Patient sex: M
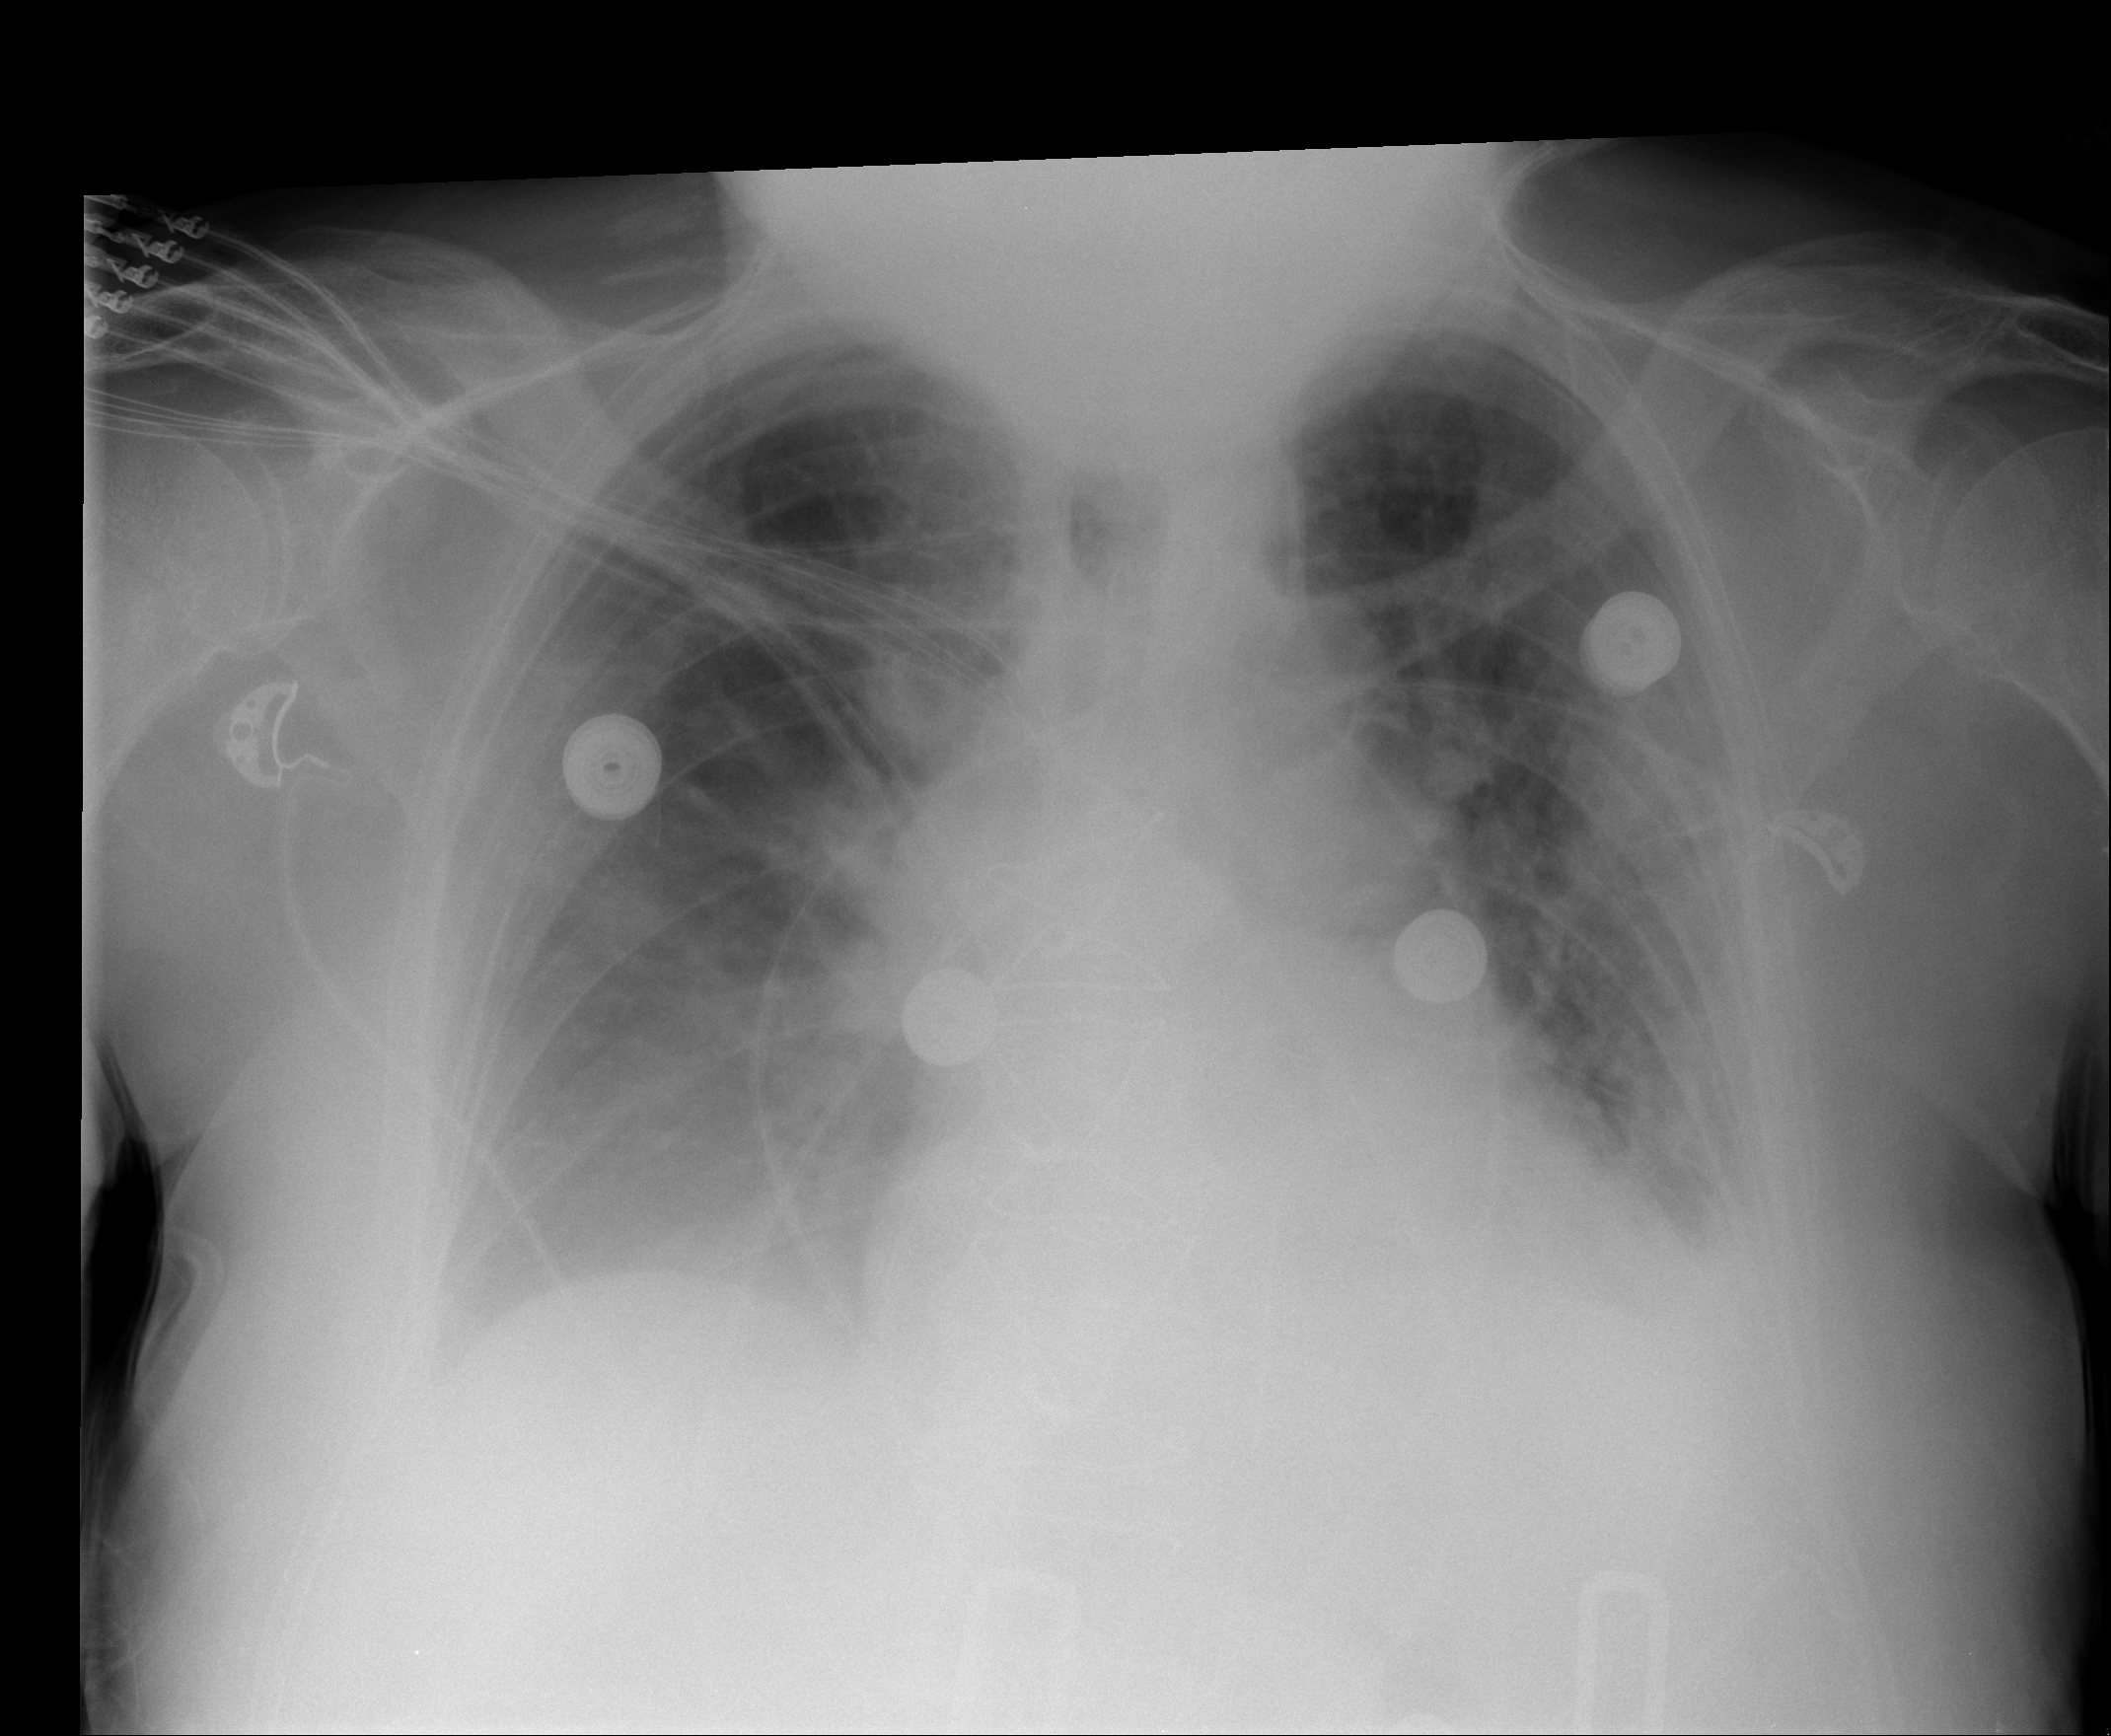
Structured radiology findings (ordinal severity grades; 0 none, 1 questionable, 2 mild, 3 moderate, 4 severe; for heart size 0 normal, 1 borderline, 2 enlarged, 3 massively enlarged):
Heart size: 2
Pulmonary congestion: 2
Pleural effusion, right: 2
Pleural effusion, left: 1
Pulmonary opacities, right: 1
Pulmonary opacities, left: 2
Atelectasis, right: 0
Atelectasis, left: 0